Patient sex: F
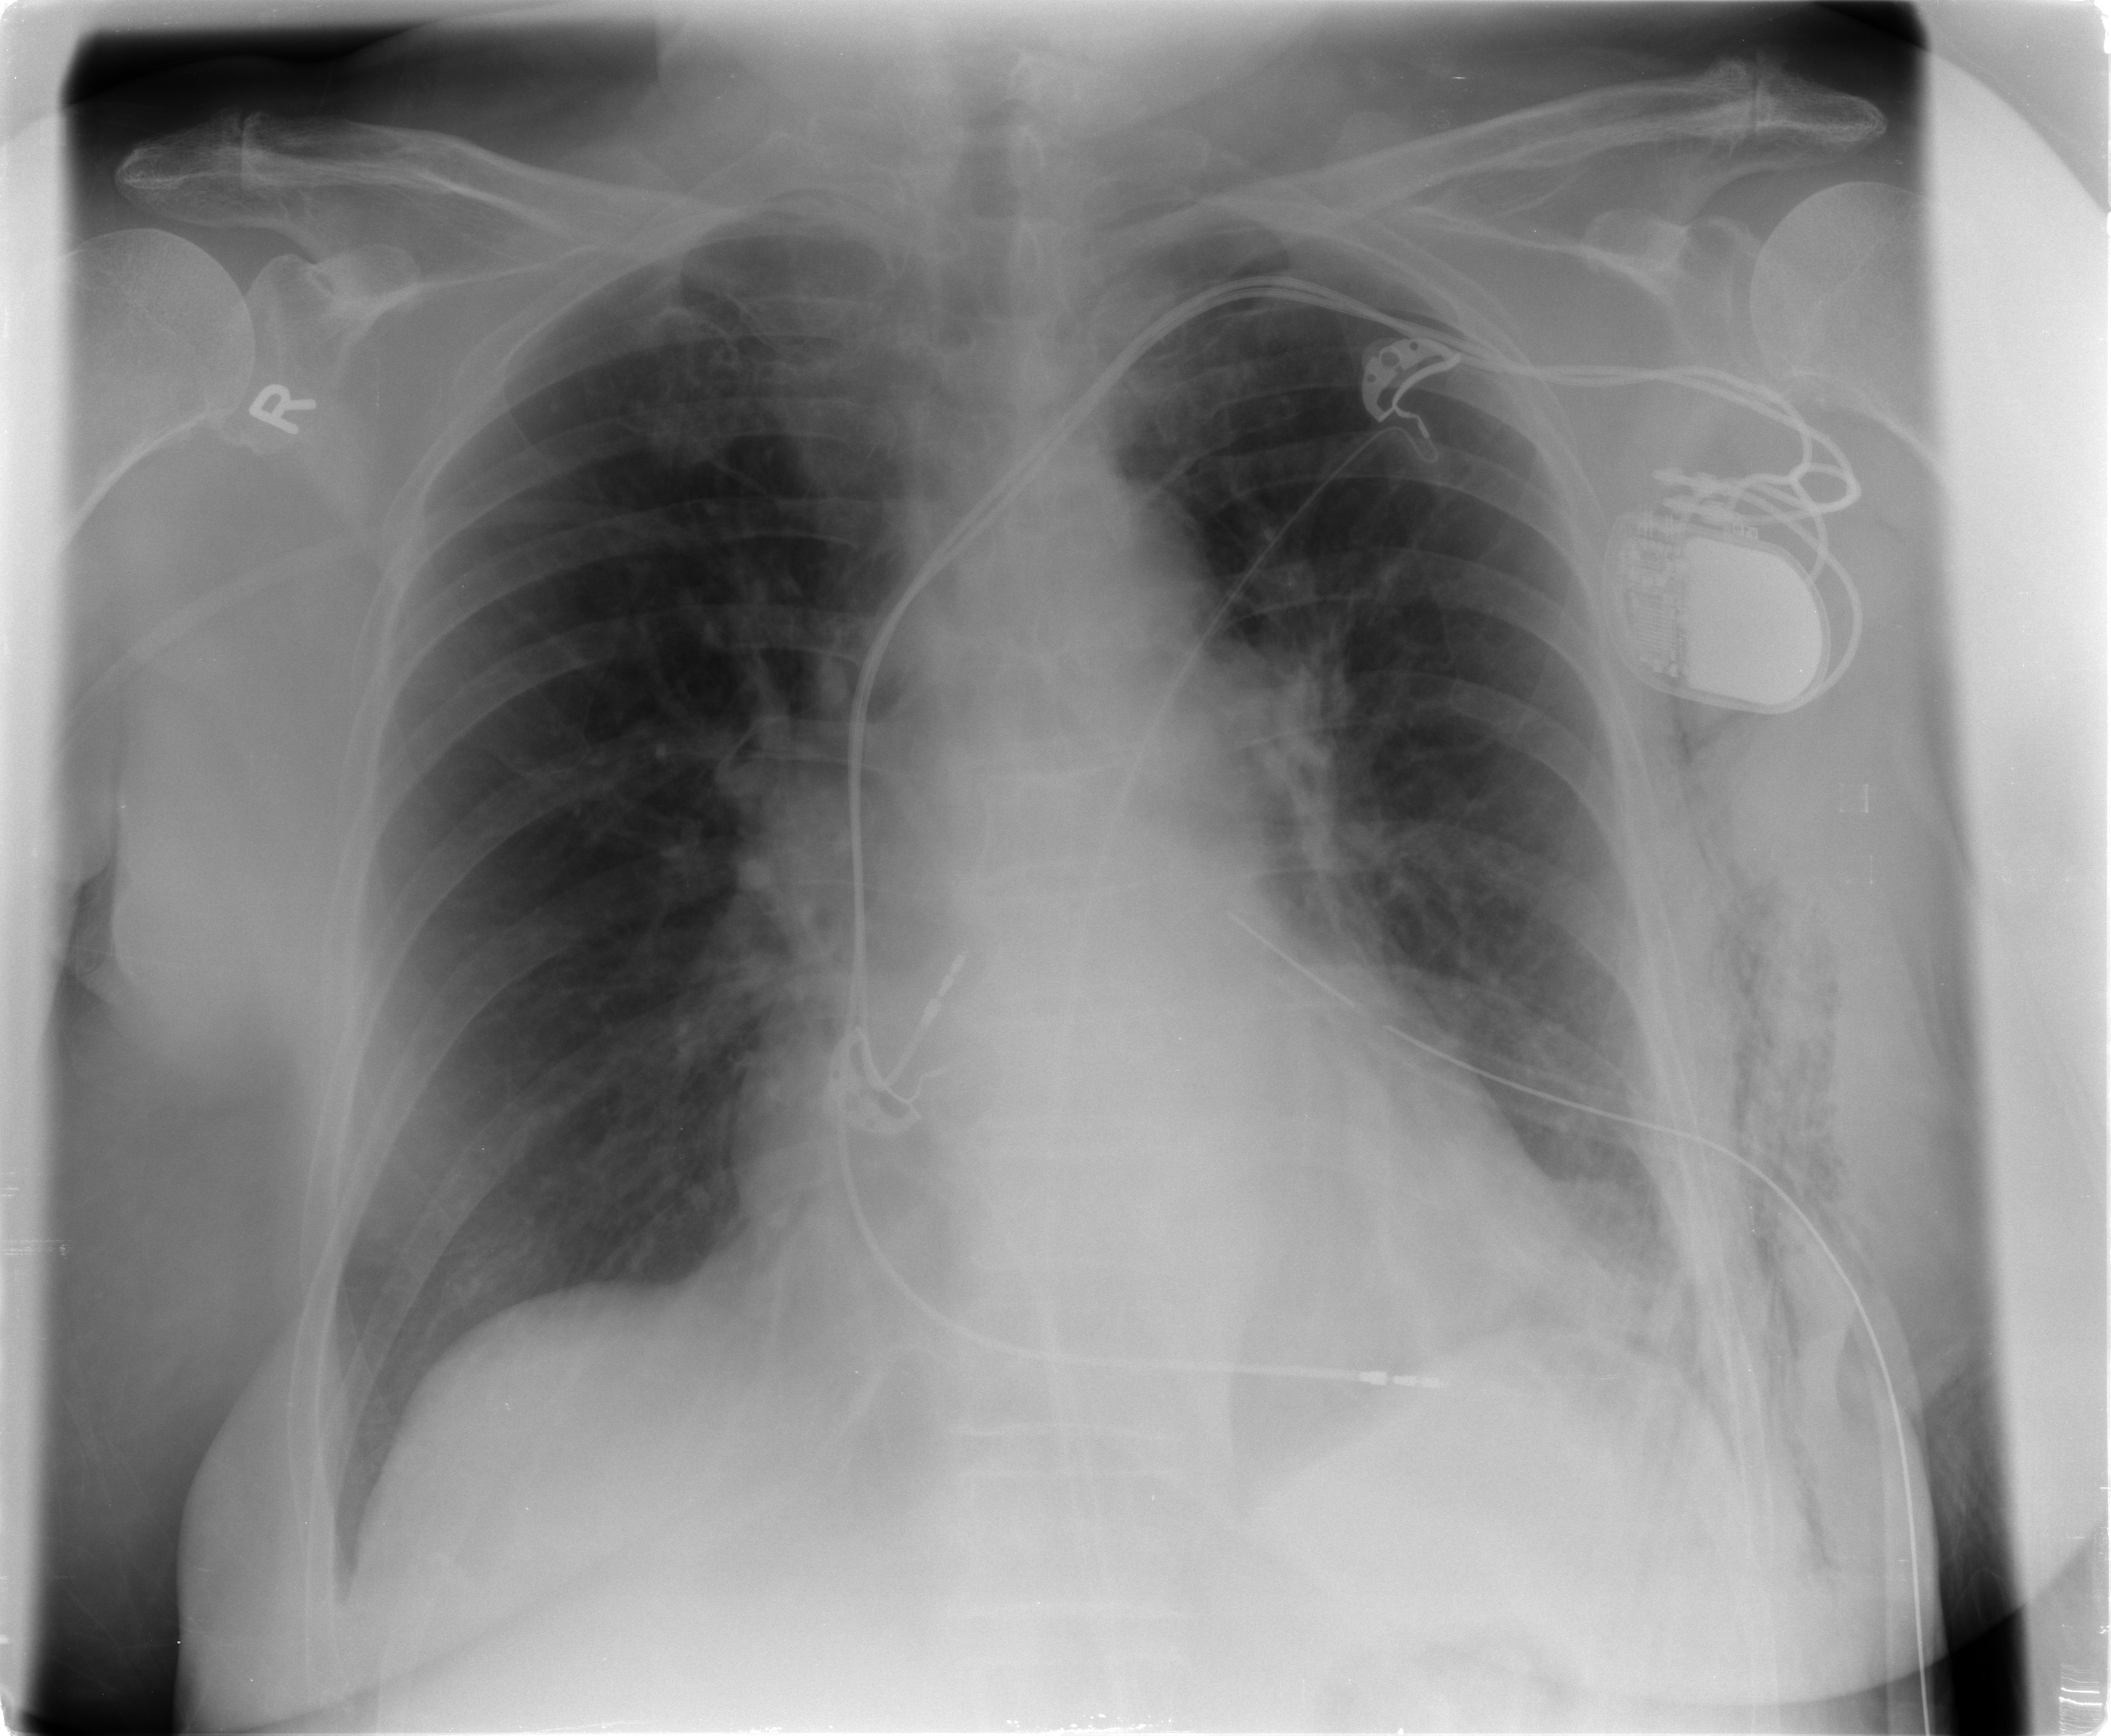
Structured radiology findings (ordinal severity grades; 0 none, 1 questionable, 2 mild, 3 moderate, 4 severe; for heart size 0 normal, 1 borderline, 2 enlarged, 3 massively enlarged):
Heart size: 1
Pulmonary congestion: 0
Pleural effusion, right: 0
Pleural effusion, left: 2
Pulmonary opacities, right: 0
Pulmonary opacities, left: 0
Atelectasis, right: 0
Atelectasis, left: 2